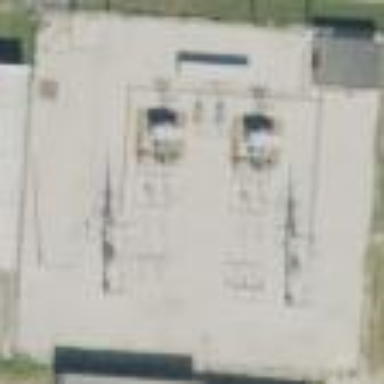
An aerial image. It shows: Distribution substation surrounded by fence.